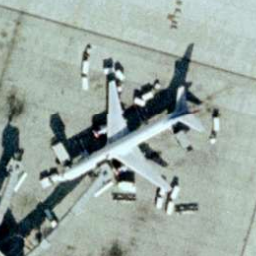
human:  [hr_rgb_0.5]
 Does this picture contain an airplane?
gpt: yes

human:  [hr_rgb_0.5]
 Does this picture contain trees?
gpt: no

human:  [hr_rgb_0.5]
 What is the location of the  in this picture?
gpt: center